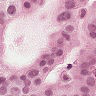
Metastatic tissue present: yes